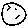
Label: moon